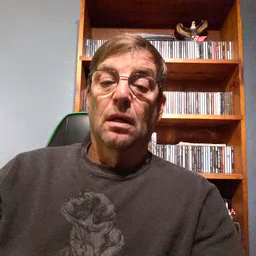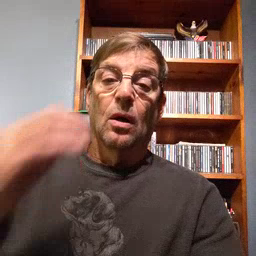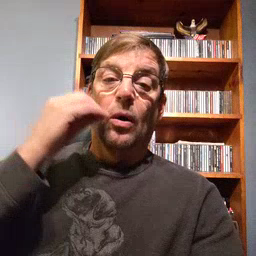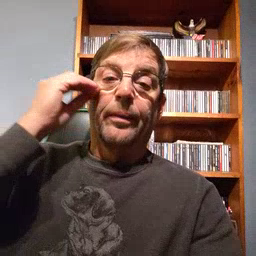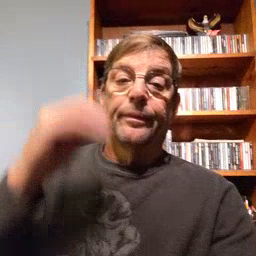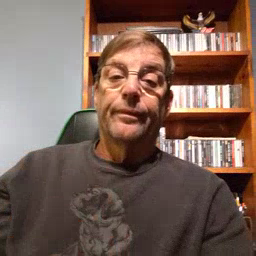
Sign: home